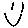
Label: smiley face